Current action and preconditions to check: trajectory_clear

Your task: For each precondition in the list above, predict whether it will hold at this action.

Consider the current scene as observed from the mobile robot's camera, and analyze the predicted future states of all dynamic agents (e.g., people, animals, vehicles, or any moving entities) within the NEXT SECOND.

IMPORTANT: Only answer "very likely" if you are absolutely certain—based on strong, clear evidence—that a dynamic agent will violate the precondition in the predicted future state. Do NOT answer "very likely" for unlikely, ambiguous, or low-probability risks.

Ask yourself for each precondition: Is there a high probability, with clear and convincing evidence, that the predicted future states of any dynamic agent will interfere with the predicted future state of the currently executing action within the NEXT SECOND, causing that precondition to fail?

Assess the risk level based on these predictions. Use "likely" or "very likely" if motions create a clear risk of interference.

Use "neutral" or "improbable" if agents are nearby but their predicted paths are clearly diverging or non-conflicting.

Failure Risk Categories: "very improbable", "improbable", "neutral", "likely", "very likely"

Answer Format: Output ONLY the probability_of_failure value from these categories: "very improbable", "improbable", "neutral", "likely", "very likely"

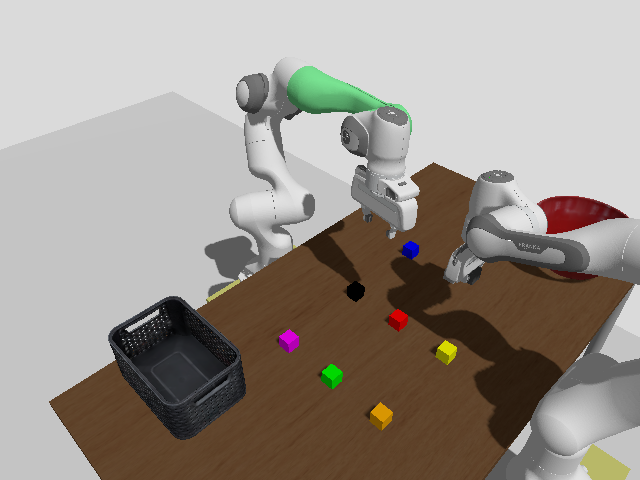

Answer: neutral